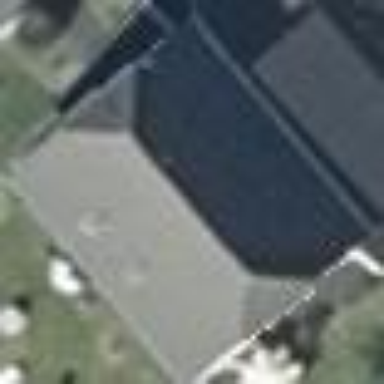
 orientated along the sides. The roof is dark grey color."